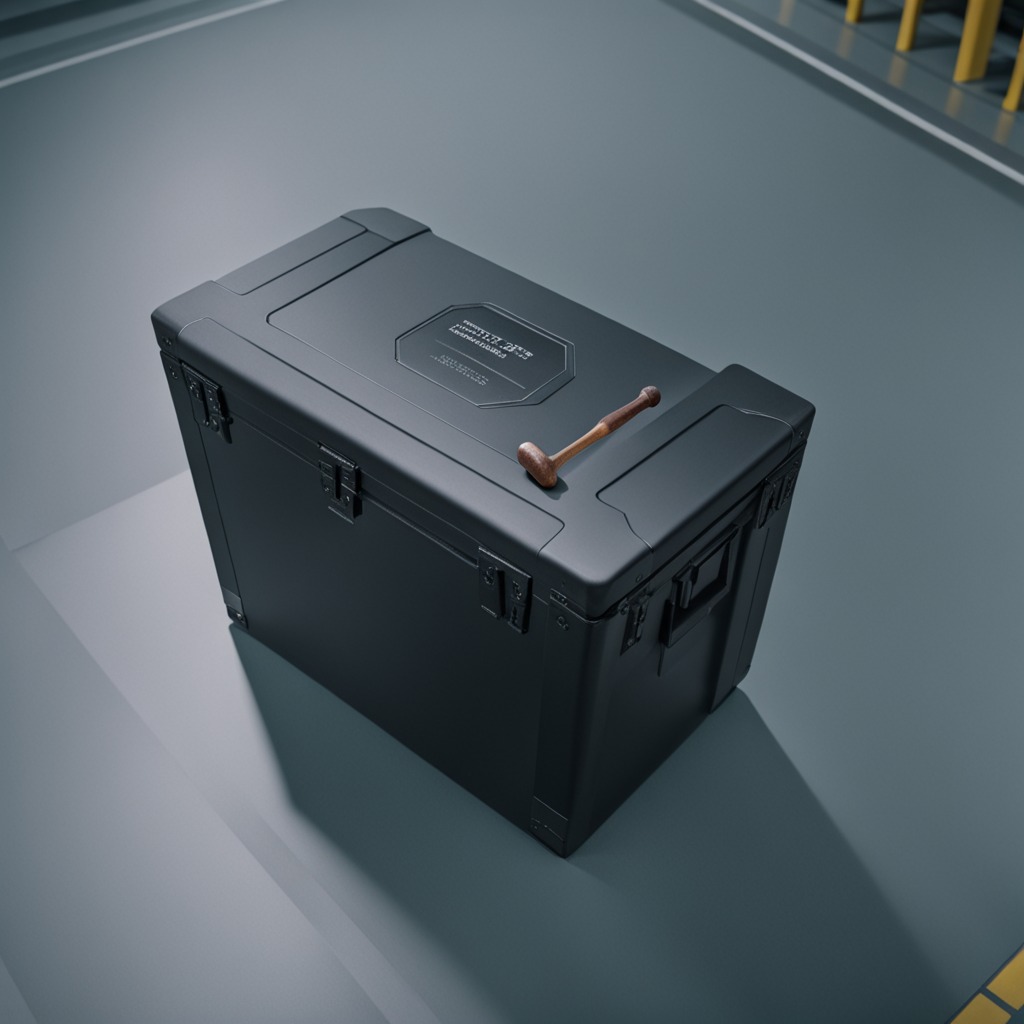
A hammer lies on the toolbox surface in an airplane hangar workshop.